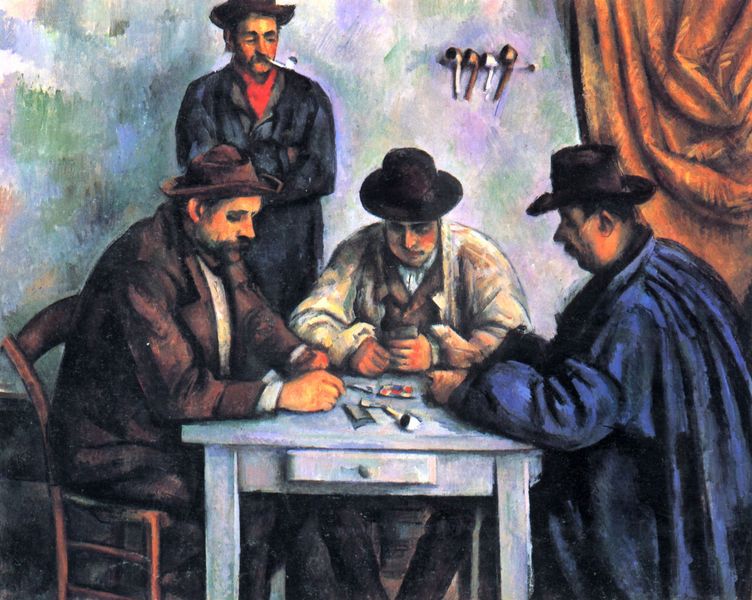
Titel: Kartenspieler
Künstler: Paul Cézanne
Standort: New York (New York)
Institution: The Metropolitan Museum of Art
Schlagwörter: blau, dunkel, gemälde, gruppe, hand, mann, schatten, umhang, weiß, cezanne, grün, impressionismus, sitzen, braun, grau, hell, hintergrund, holz, hut, hüte, licht, männer, orange, raum, schwarz, stuhl, stühle, szene, tisch, zimmer, ölbild, blick, rot, tuch, beige, expressionismus, herren, malerei, anzug, bart, hemd, jacke, lokal, profile, regal, schnurrbart, wand, blicke, falten, gesicht, kragen, stehen, vollbart, holzstuhl, hände, innenraum, rückenlehne, vorhang, öl, rauch, interieur, mantel, sitzend, stehend, genre, beine, hellblau, farbig, lehne, spieler, zuschauer, hemden, farbe, lila, violett, arbeiter, beobachter, blue, chair, curtain, men, people, red, white, black, chairs, dunkelblau, gardine, painting, table, tapete, karten, kartenspiel, spielen, pfeife, rauchen, halstuch, draperie, manet, schublade, weste, gauguin, tischkante, spiel, vier, halterung, geld, tischbeine, deko, jacken, mäntel, tischplatte, karte, raucher, stuhö, westen, schief, coats, hats, pfeifen, stumpf, glück, wirtshaus, drapery, gaststube, skat, tabak, ble, einsatz, stammtisch, play, paint, smoking, quartett, changieren, mustache, rauche, mafia, kartenspieler, die spieler, inn, game, cafe, anzüg, pfeifenhalter, tischkasten, pipe, games, cards, die kartenspieler, pipes, drawer, cool colors, karten spielen, impressionistischen kartenspieler männer, peifen, bistro